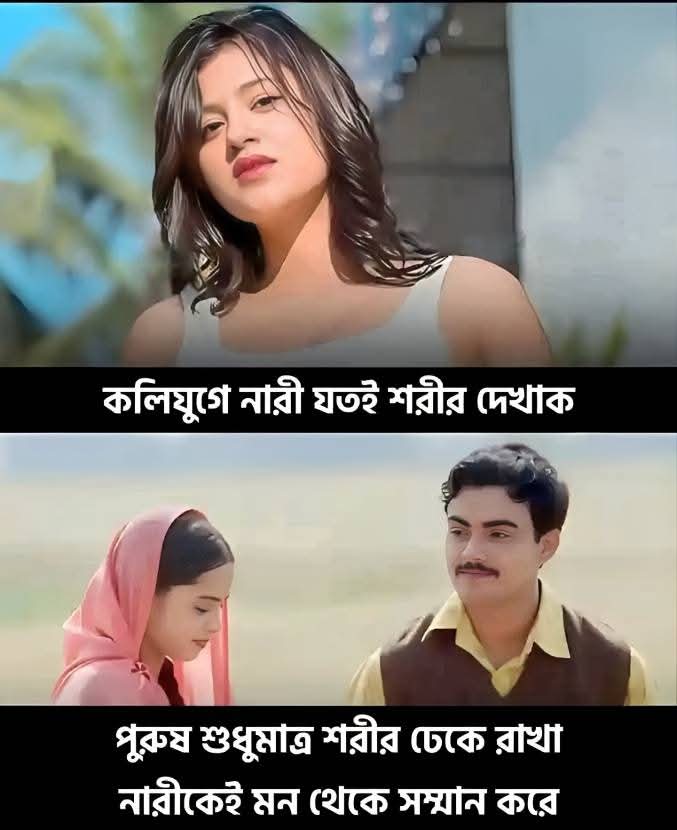
Text: কলিযুগে নারী যতই শরীর দেখাক
পুরুষ শুধুমাত্র শরীর ঢেকে রাখা নারীকেই মন থেকে সম্মান করে
Label: Non Hate